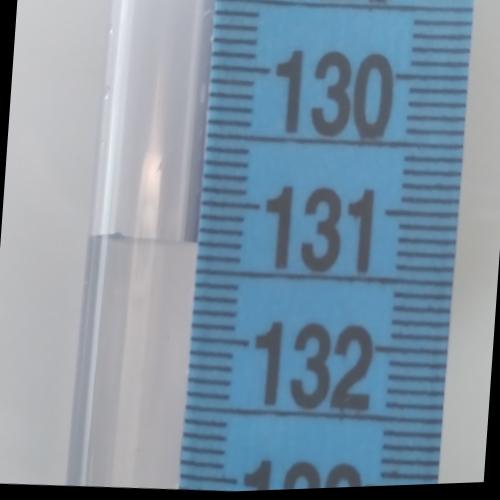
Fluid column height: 131.3 cm